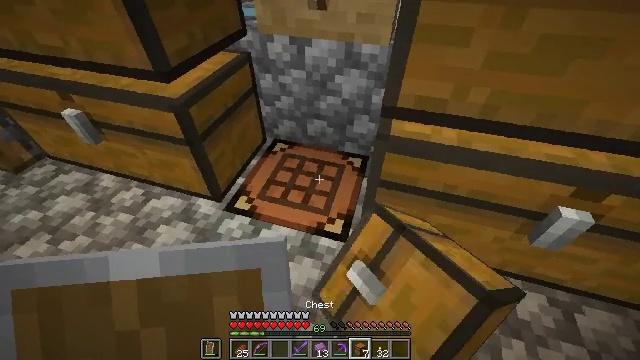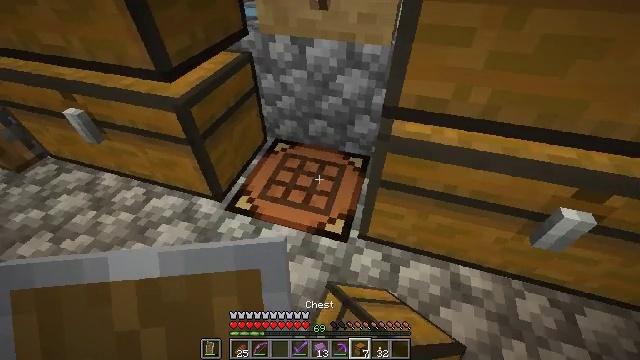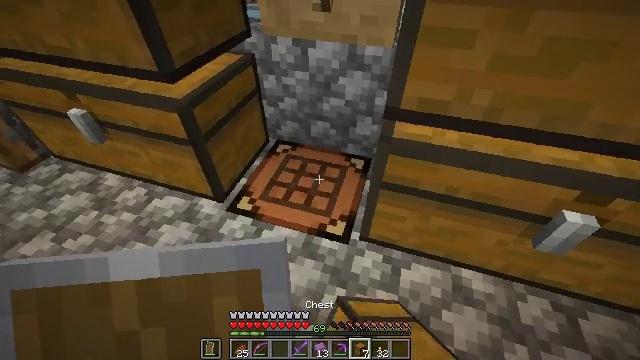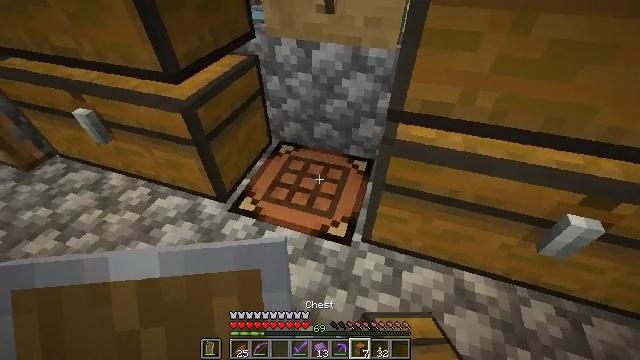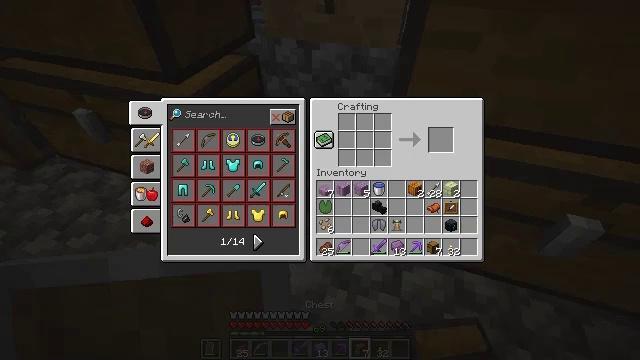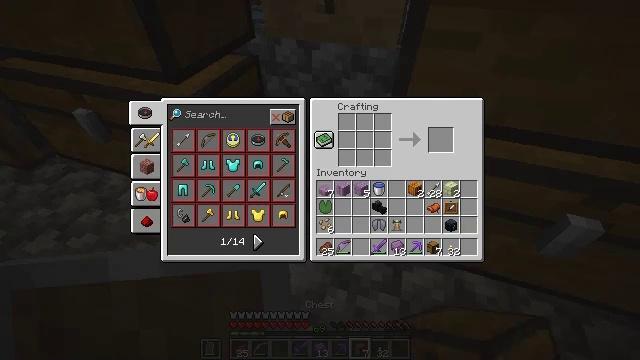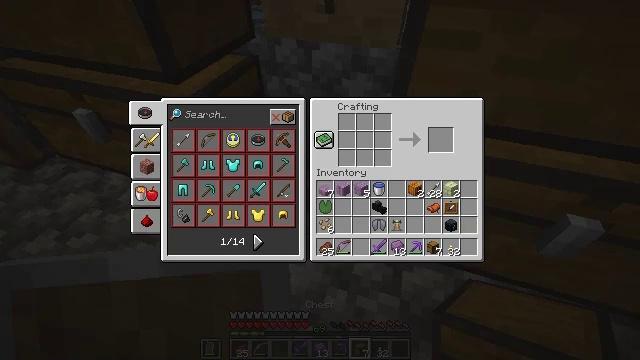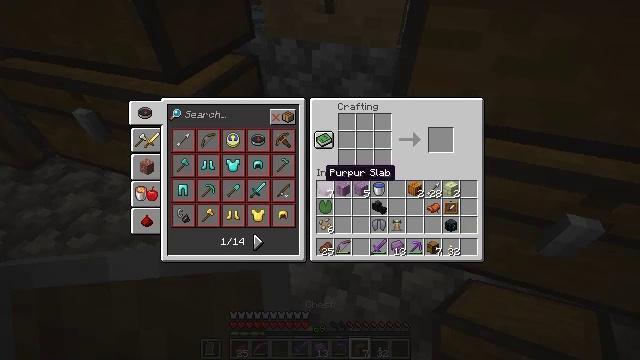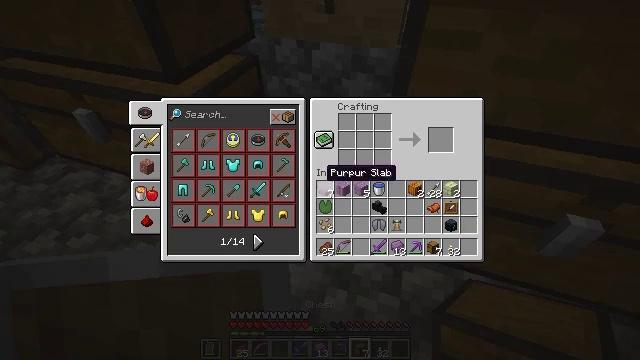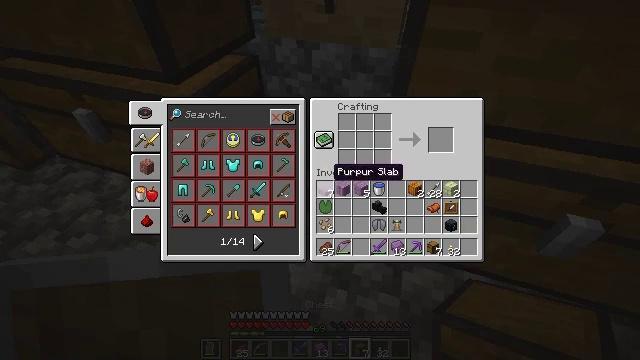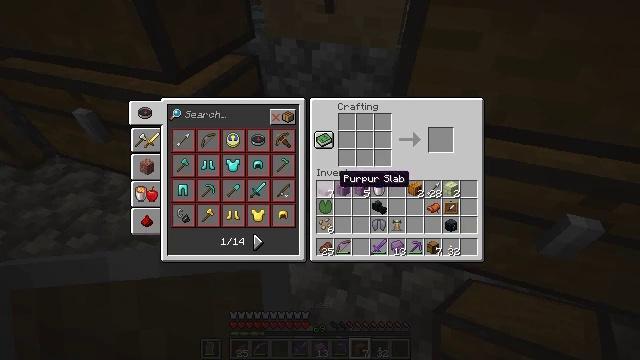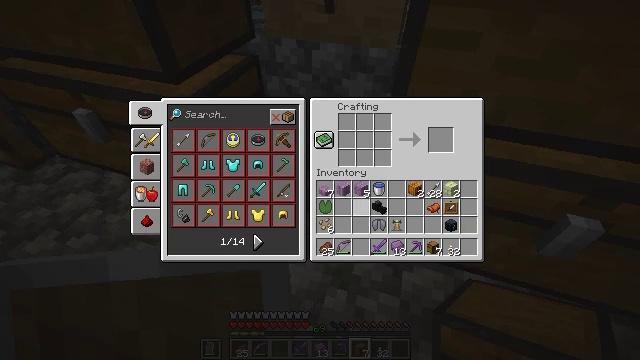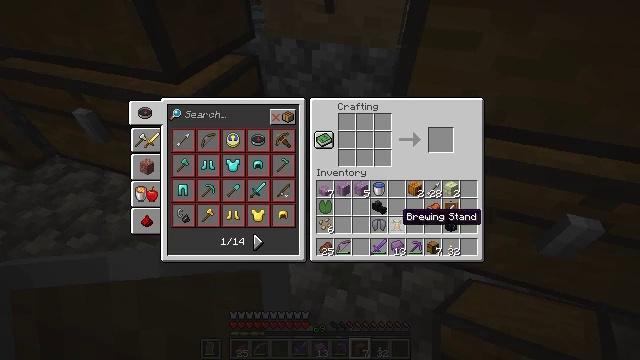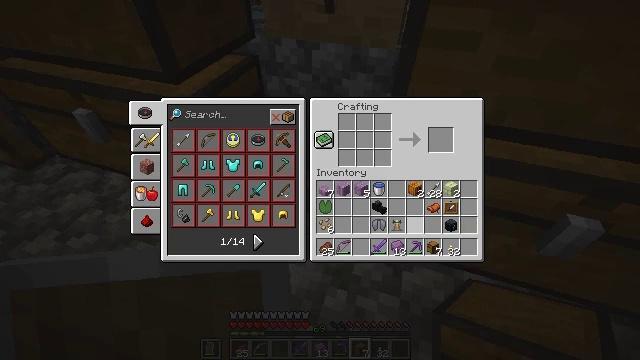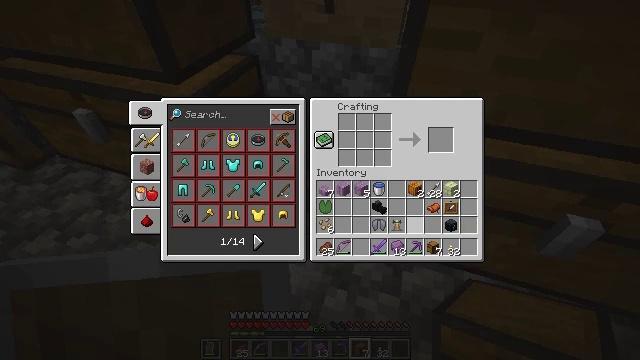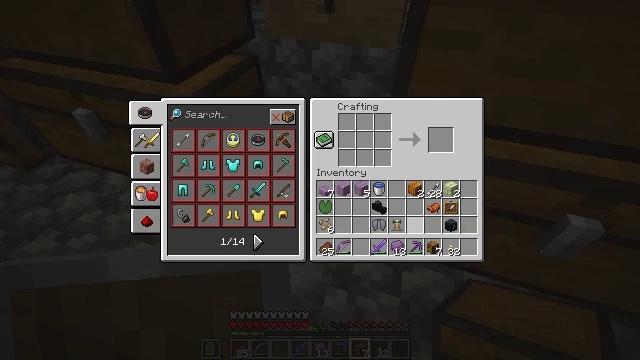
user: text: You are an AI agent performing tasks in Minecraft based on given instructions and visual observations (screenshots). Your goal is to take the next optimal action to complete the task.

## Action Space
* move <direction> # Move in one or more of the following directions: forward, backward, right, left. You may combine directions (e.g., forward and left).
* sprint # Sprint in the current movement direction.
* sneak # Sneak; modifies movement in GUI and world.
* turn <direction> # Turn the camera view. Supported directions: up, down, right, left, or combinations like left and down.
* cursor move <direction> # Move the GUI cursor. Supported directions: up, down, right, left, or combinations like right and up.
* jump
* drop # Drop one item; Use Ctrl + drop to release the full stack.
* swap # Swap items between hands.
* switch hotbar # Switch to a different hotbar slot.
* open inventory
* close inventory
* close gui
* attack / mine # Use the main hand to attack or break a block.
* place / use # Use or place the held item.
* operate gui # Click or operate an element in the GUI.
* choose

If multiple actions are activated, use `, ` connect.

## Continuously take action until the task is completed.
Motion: motion action
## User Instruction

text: Combine a chest and shulker shells to craft a shulker box.
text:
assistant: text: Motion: use / place
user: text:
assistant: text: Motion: use / place
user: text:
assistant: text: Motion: no_op
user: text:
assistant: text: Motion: turn up
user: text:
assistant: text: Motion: turn down
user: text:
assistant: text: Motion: no_op
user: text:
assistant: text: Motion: no_op
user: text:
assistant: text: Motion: no_op
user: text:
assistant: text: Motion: turn right
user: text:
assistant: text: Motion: turn down
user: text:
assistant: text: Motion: turn right and down
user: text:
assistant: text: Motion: turn right and down
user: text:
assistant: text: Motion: turn right
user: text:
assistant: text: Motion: no_op
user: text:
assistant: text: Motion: no_op
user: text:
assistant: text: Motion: no_op
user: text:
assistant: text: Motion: no_op
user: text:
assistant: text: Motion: no_op
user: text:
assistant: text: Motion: turn left
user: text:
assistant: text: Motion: no_op
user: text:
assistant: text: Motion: no_op
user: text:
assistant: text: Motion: no_op
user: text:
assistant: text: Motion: sneak
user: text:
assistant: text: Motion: sneak
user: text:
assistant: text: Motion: sneak
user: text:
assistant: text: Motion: sneak
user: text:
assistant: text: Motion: sneak
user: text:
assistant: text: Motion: sneak
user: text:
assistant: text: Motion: sneak, use / place
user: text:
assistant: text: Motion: sneak, use / place